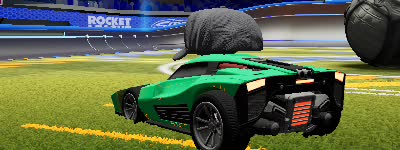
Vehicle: breakout